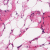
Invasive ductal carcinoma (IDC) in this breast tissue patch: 0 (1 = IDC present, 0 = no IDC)